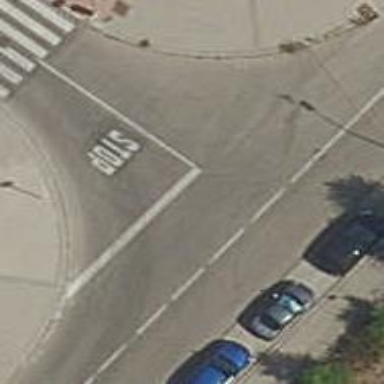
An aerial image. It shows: Road with stop sign.